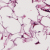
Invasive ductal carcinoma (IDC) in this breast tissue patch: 0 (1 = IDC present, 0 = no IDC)